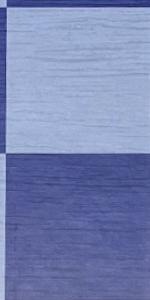
Label: Empty